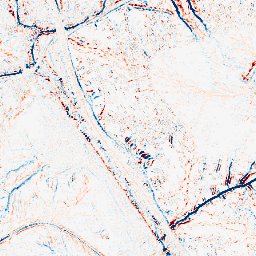
Category: edge_preserving
Decomposition family: median
Decomposition parameters: size: 5
Upsampling method: bilinear
Upsampling parameters: scale: 4
Upsampling scale: 4